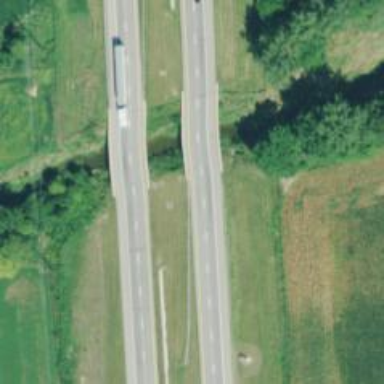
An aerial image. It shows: Bridge over motorway.